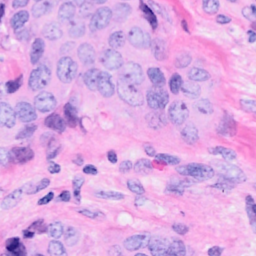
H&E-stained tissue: Breast